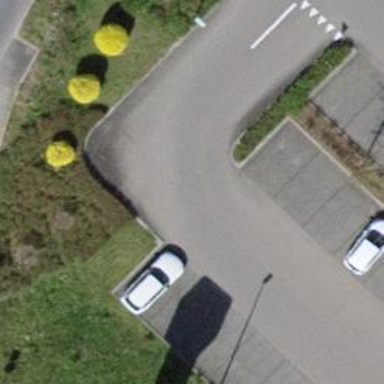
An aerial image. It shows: Parking aisle designated as service road.